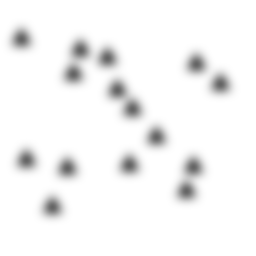
Squares: 0
Triangles: 15
Stars: 0
Total shapes: 15